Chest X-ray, PA view. Patient: 64 years old, sex F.
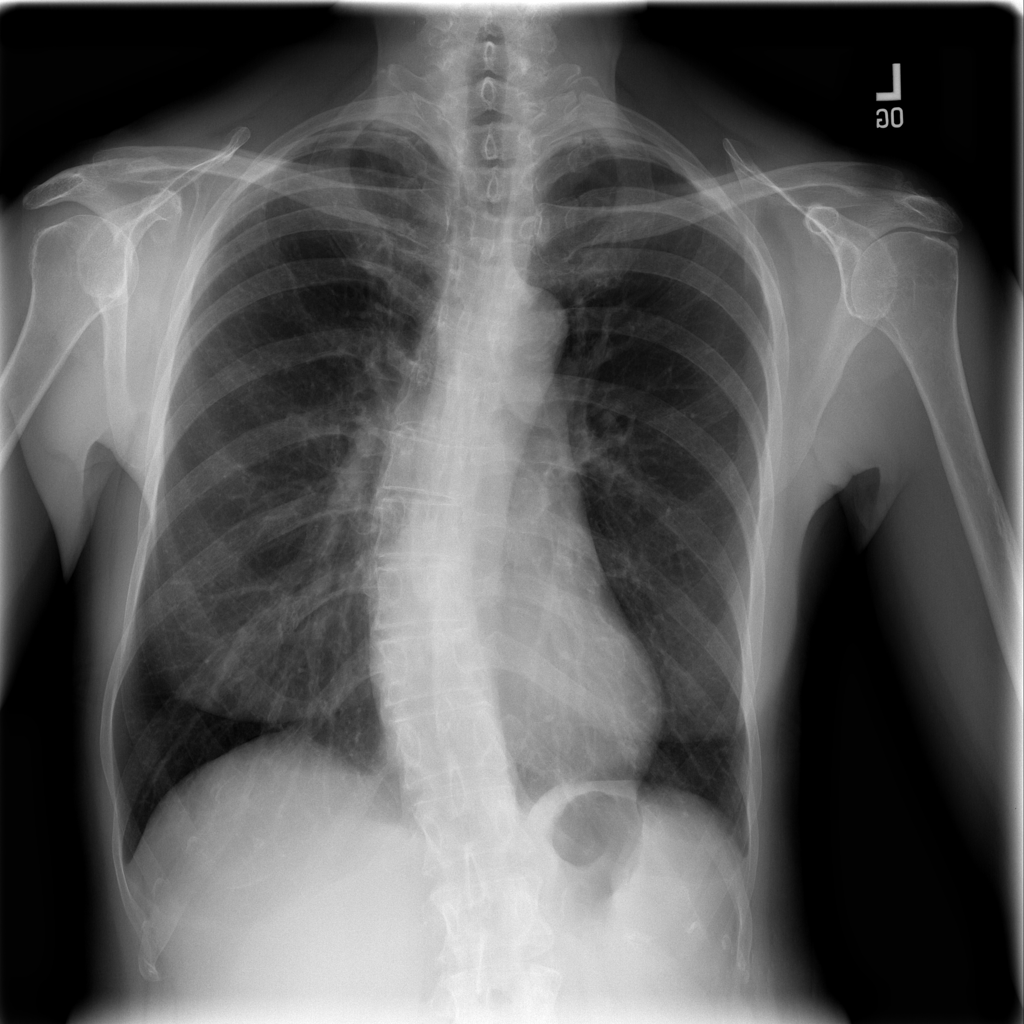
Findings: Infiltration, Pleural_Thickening